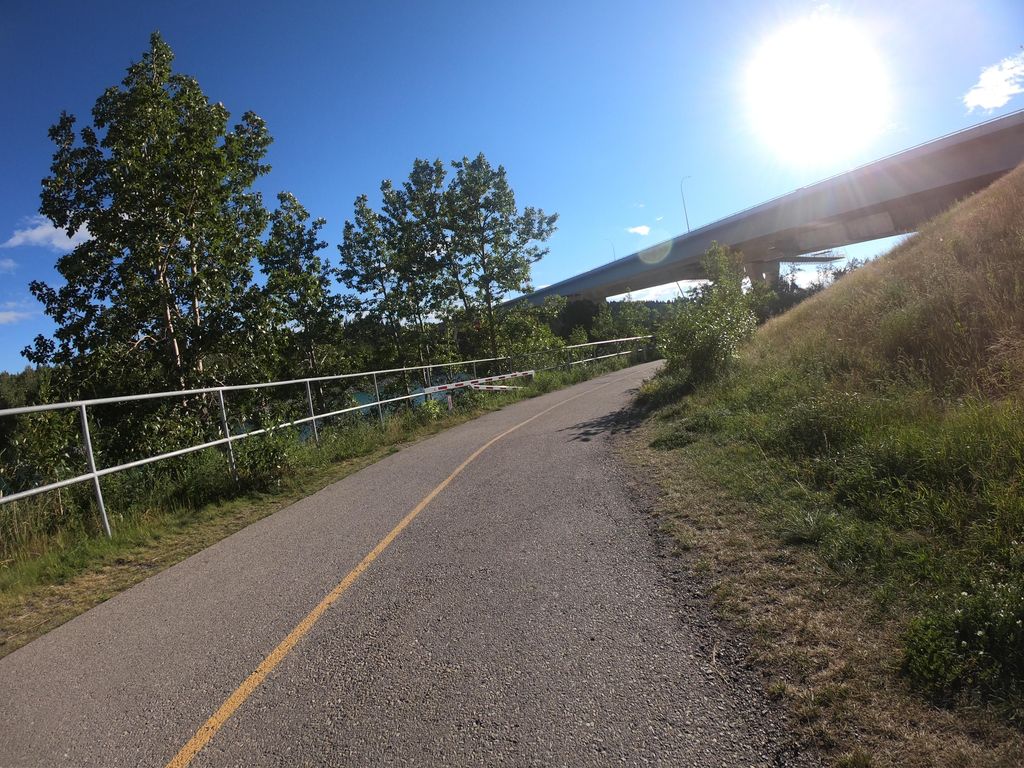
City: calgary